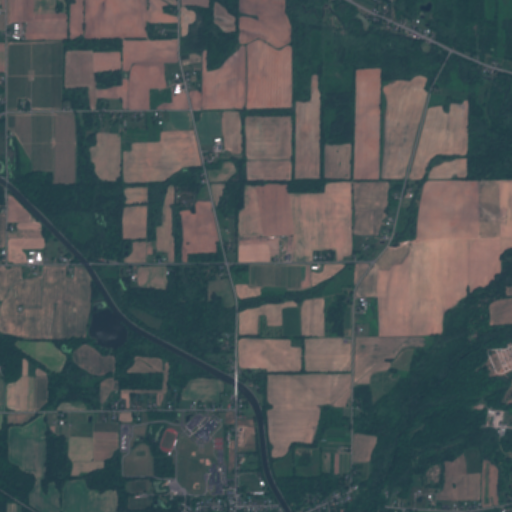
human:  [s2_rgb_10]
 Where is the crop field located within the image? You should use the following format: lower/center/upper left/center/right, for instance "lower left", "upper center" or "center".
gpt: There is no crop field in the image.